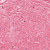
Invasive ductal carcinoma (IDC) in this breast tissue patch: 0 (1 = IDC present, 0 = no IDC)